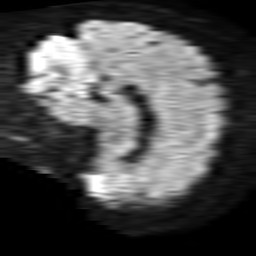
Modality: TRACE
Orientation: sagittal
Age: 53
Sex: male
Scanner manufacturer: philips
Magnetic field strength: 1.5 T
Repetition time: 3.392 s
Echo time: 0.06899 s